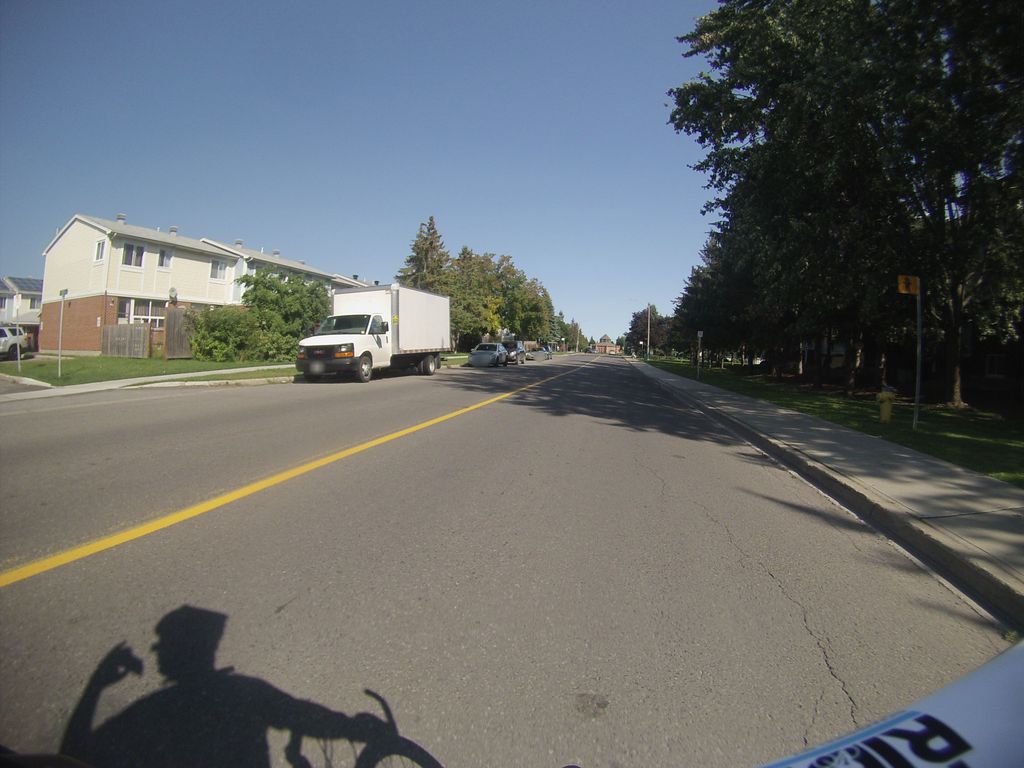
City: ottawa-gatineau